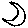
Label: moon